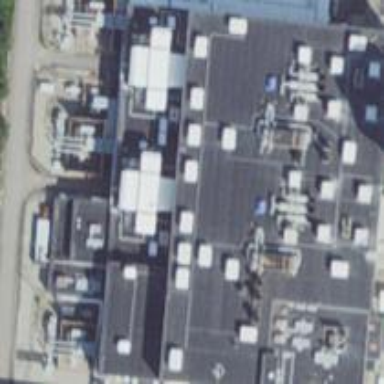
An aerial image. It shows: Gas turbine generator powered by gas.